Question: I would like to find a ribbon rosette made in pure CSS3 and HTML or get tips on how to make one. I should look something like this one

<URL>
Here's what I've tried...
'''
<div class="star"></div>
<div class="circle">Ribbon Rosette</div>
.star {
left: 100px;
top: 100px;
height: 80px;
width: 80px;
background: silver;
position: absolute;
text-align:left;
-webkit-box-shadow: 0px 0px 10px rgba(0,0,0,0.3);
-moz-box-shadow: 0px 0px 10px rgba(0,0,0,0.3);
box-shadow: 0px 0px 10px rgba(0,0,0,0.3);
}
.star:before {
height: 80px;
width: 80px;
background: silver;
content:"";
position: absolute;
/* Rotate */
-moz-transform: rotate(-30deg);
-webkit-transform: rotate(-30deg);
-ms-transform: rotate(-30deg);
-o-transform: rotate(-30deg);
transform: rotate(-30deg);
-webkit-box-shadow: 0px 0px 10px rgba(0,0,0,0.3);
-moz-box-shadow: 0px 0px 10px rgba(0,0,0,0.3);
box-shadow: 0px 0px 10px rgba(0,0,0,0.3);
}
.star:after {
padding-top: 10px;
text-align: center;
vertical-align: middle;
height: 70px;
width: 80px;
background: silver;
content: "";
position: absolute;
/* Rotate */
-moz-transform: rotate(30deg);
-webkit-transform: rotate(30deg);
-ms-transform: rotate(30deg);
-o-transform: rotate(30deg);
transform: rotate(30deg);
-webkit-box-shadow: 0px 0px 10px rgba(0,0,0,0.3);
-moz-box-shadow: 0px 0px 10px rgba(0,0,0,0.3);
box-shadow: 0px 0px 10px rgba(0,0,0,0.3);
}
.circle {
font: 400 18px/1.1 "freight-sans-pro",sans-serif;
color: #000000;
left: 95px;
top: 95px;
position: absolute;
text-align:center;
padding-top: 25px;
width: 90px;
height: 65px;
background: silver;
-moz-border-radius: 50px;
-webkit-border-radius: 50px;
border-radius: 50px;
-webkit-box-shadow: 0px 0px 10px rgba(0,0,0,0.3);
-moz-box-shadow: 0px 0px 10px rgba(0,0,0,0.3);
box-shadow: 0px 0px 10px rgba(0,0,0,0.3);
background: #fceabb; /* Old browsers */
background: -moz-linear-gradient(top, #fceabb 0%, #fccd4d 50%, #f8b500 51%, #fbdf93 100%); /* FF3.6+ */
background: -webkit-gradient(linear, left top, left bottom, color-stop(0%,#fceabb), color-stop(50%,#fccd4d), color-stop(51%,#f8b500), color-stop(100%,#fbdf93)); /* Chrome,Safari4+ */
background: -webkit-linear-gradient(top, #fceabb 0%,#fccd4d 50%,#f8b500 51%,#fbdf93 100%); /* Chrome10+,Safari5.1+ */
background: -o-linear-gradient(top, #fceabb 0%,#fccd4d 50%,#f8b500 51%,#fbdf93 100%); /* Opera 11.10+ */
background: -ms-linear-gradient(top, #fceabb 0%,#fccd4d 50%,#f8b500 51%,#fbdf93 100%); /* IE10+ */
background: linear-gradient(to bottom, #fceabb 0%,#fccd4d 50%,#f8b500 51%,#fbdf93 100%); /* W3C */
filter: progid:DXImageTransform.Microsoft.gradient( startColorstr='#fceabb', endColorstr='#fbdf93',GradientType=0 ); /* IE6-9 */
}
'''
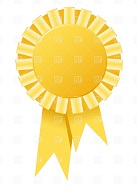
Answer: First off all what you made is amazing, I added ribbons for you at the bottomby adding 2 'span' elements under 'div' with a 'class' '.circle' and added ribbon triangles virtually...
<URL>
<URL>
'''
.circle span:nth-of-type(1) {
width: 40px;
height: 120px;
background: #F6C431;
content: "";
display: block;
position: absolute;
-moz-transform: rotate(10deg);
-webkit-transform: rotate(10deg);
transform: rotate(10deg);
z-index: -1;
left: 10px;
}
.circle span:nth-of-type(1):after {
content: "";
display: block;
position: absolute;
height: 0;
width: 0;
bottom: -1px;
left: 0;
border: 20px solid rgba(255,255,255,1);
border-top: 20px solid rgba(255,255,255,0);
border-left: 20px solid rgba(255,255,255,0);
border-right: 20px solid rgba(255,255,255,0);
}
.circle span:nth-of-type(2) {
width: 40px;
height: 80px;
background: #F6C431;
content: "";
display: block;
position: absolute;
-moz-transform: rotate(-10deg);
-webkit-transform: rotate(-10deg);
transform: rotate(-10deg);
z-index: -1;
left: 50px;
box-shadow: -10px -20px 10px 1px #D5A002;
}
.circle span:nth-of-type(2):after {
content: "";
display: block;
position: absolute;
height: 0;
width: 0;
bottom: -1px;
left: 0;
border: 20px solid rgba(255,255,255,1);
border-top: 20px solid rgba(255,255,255,0);
border-left: 20px solid rgba(255,255,255,0);
border-right: 20px solid rgba(255,255,255,0);
}
'''